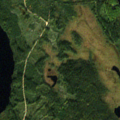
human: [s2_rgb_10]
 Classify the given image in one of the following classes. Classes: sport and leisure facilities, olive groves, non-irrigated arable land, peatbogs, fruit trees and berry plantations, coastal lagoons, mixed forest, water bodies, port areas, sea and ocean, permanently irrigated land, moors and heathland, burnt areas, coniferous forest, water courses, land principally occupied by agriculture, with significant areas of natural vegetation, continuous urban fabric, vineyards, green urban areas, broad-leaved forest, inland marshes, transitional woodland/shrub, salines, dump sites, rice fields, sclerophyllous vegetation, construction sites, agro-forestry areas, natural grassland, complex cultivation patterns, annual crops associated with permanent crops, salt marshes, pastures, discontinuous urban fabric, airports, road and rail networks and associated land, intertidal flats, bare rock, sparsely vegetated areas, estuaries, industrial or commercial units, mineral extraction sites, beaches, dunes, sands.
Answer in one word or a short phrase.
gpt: coniferous forest, transitional woodland/shrub, peatbogs, water bodies